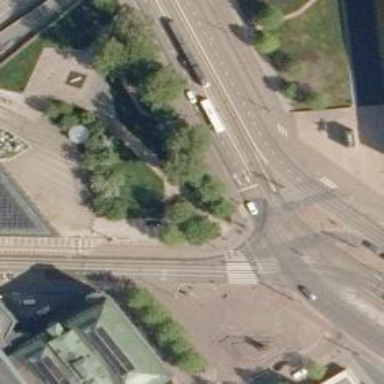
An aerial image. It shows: Tram railway with contact line electrification. The tram line features physical segregation markings.